Question: Is there a way to build boost libraries without having Visual Studio installed? I tried to follow installation on: <URL> and while in command prompt I've typed bootstrap.bat, I'm getting:

AFAIC cl is a VS compiler, but I do not have VS installed nor do I want to have it. I'm using Code::Blocks and GCC 4.7.1 and I want to build this library for this toolset, not for VS. Anyone?
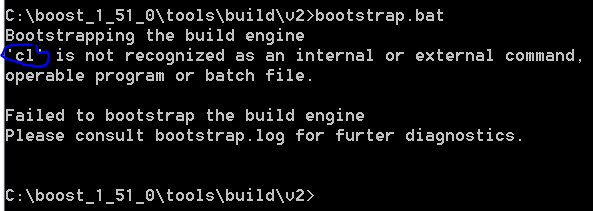
Answer: From <URL>:
Bootstrap.bat assumes you are using msvc compiler, to use Gcc, type
> bootstrap.bat gcc